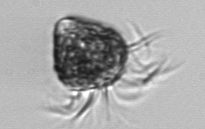
Label: Ciliophora